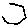
Label: hexagon